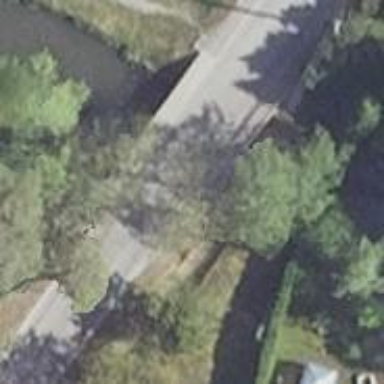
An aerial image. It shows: Tertiary road passing over bridge.